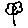
Label: flower